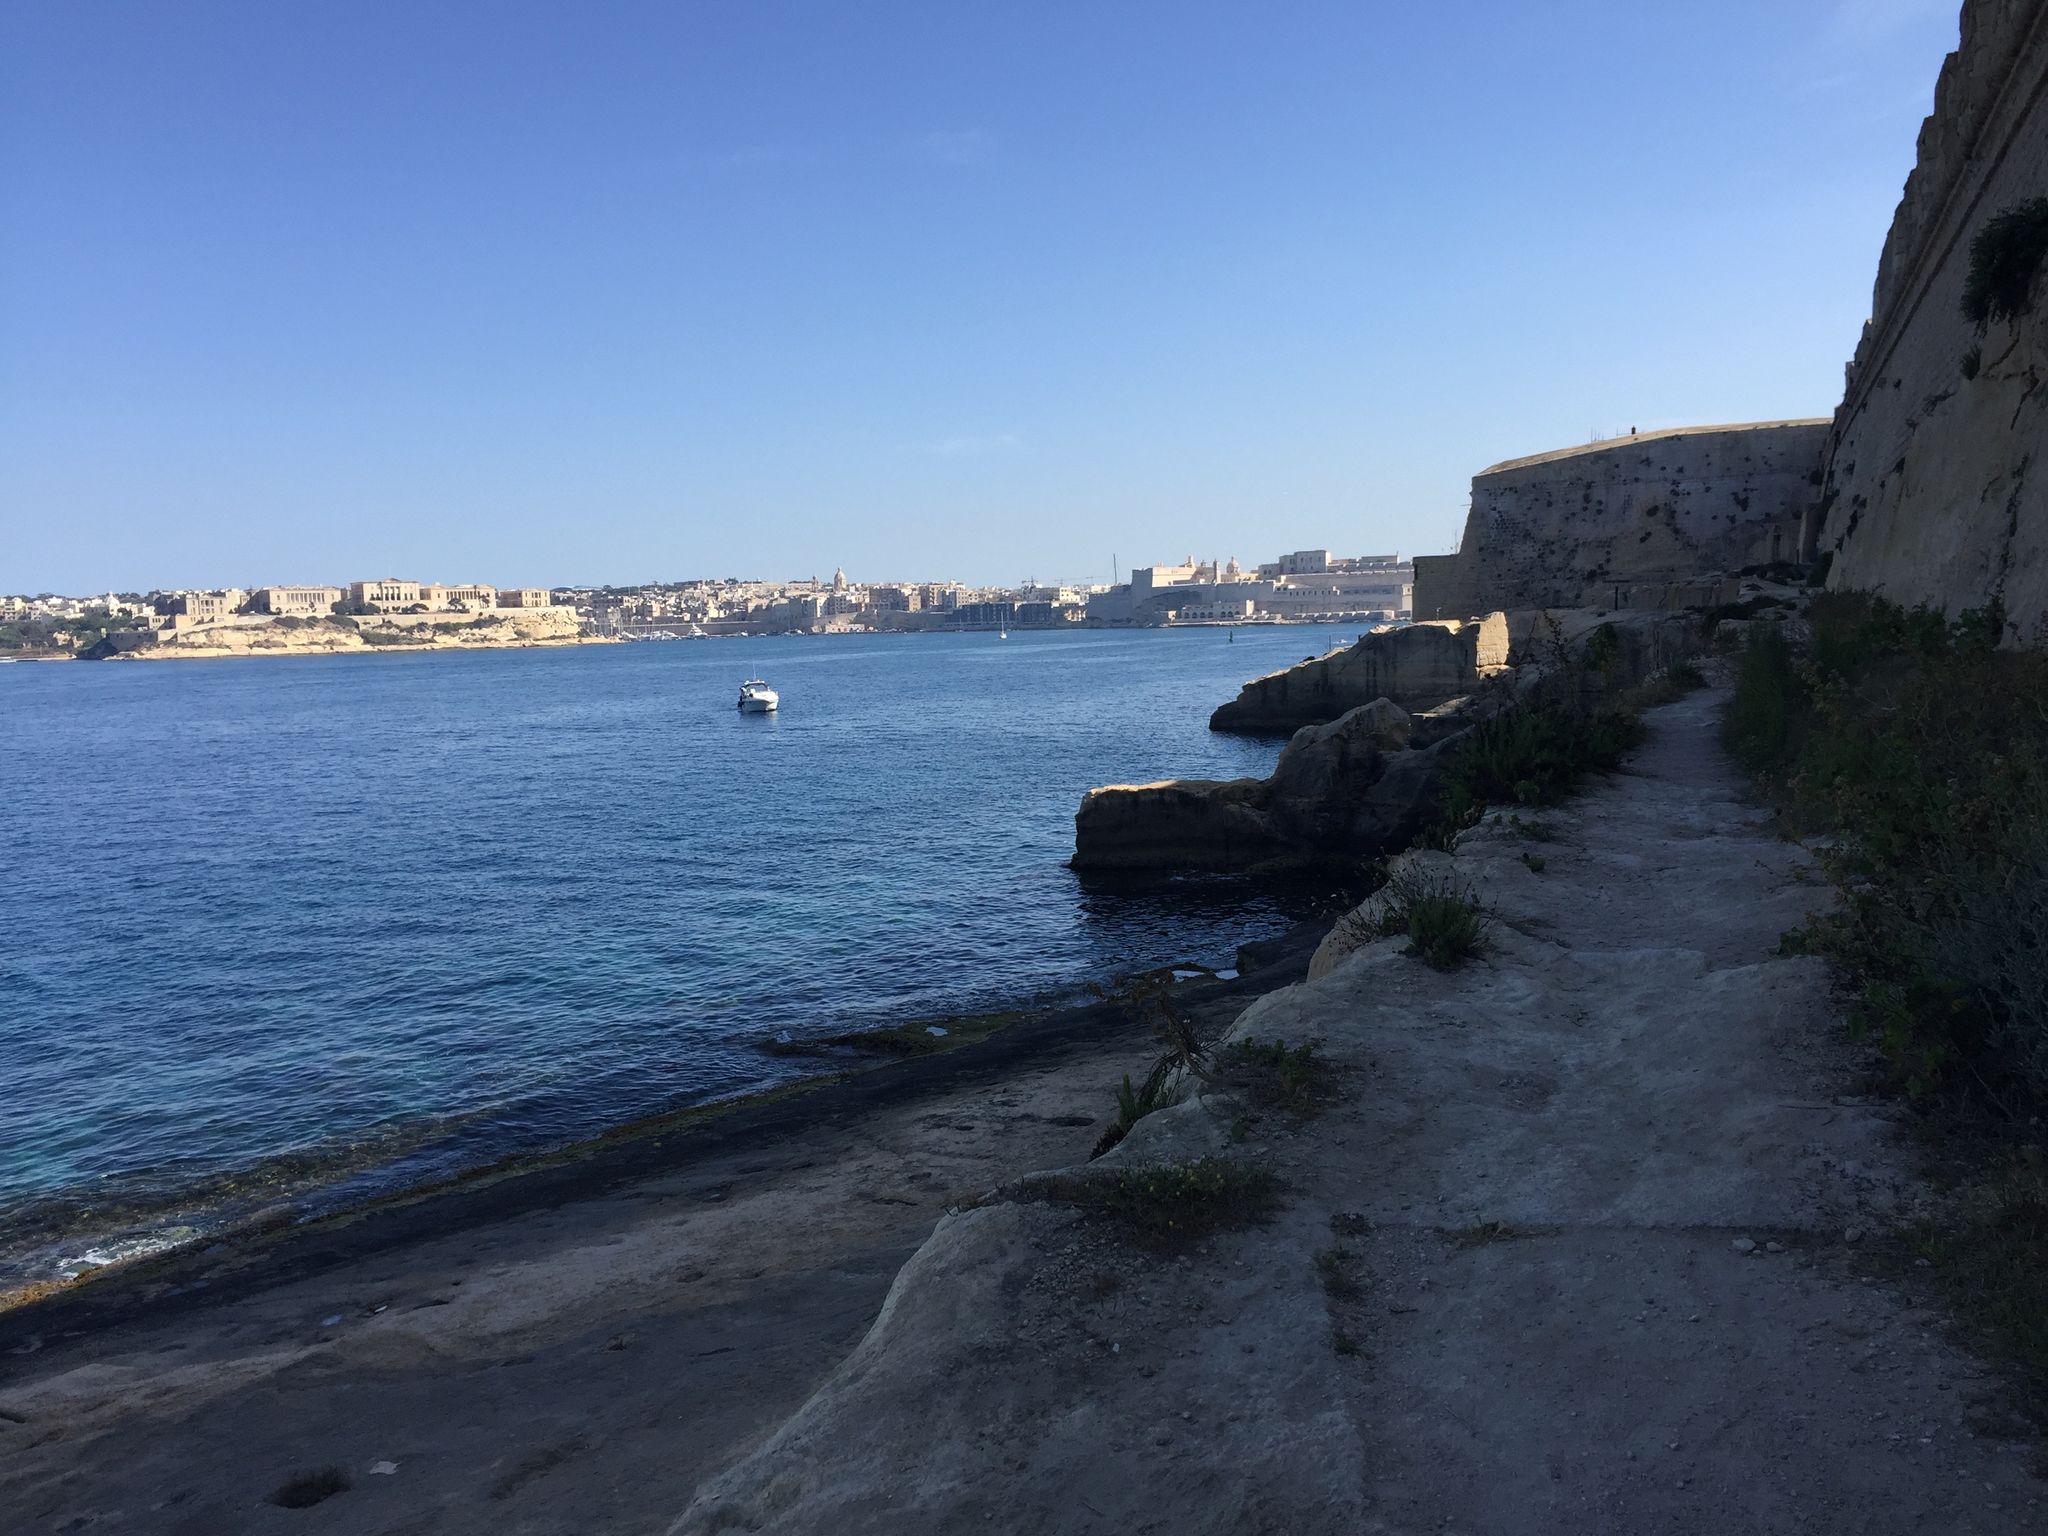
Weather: snowy
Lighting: day
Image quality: good
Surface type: walking surface
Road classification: steps, path
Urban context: urban centre
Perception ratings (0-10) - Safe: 3.31, Lively: 4.91, Beautiful: 8.28, Boring: 9.06, Depressing: 5.5, Wealthy: 1.09